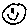
Label: smiley face